Interaction volume radius: 10 \u00c5
Interaction volume height: 15 \u00c5
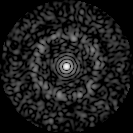
Disorder parameter: 0.8186